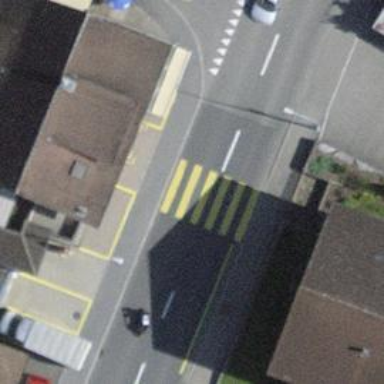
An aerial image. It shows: Uncontrolled zebra crossing with notable zebra markings.